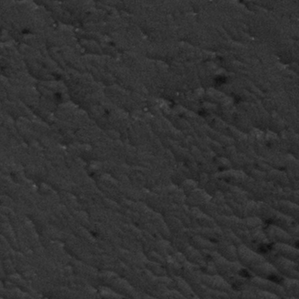
Label: frost